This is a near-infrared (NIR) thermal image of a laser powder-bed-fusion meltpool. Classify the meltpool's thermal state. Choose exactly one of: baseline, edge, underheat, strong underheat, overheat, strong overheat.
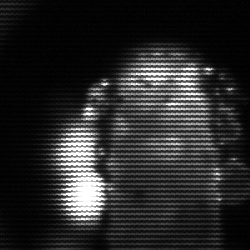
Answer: strong underheat